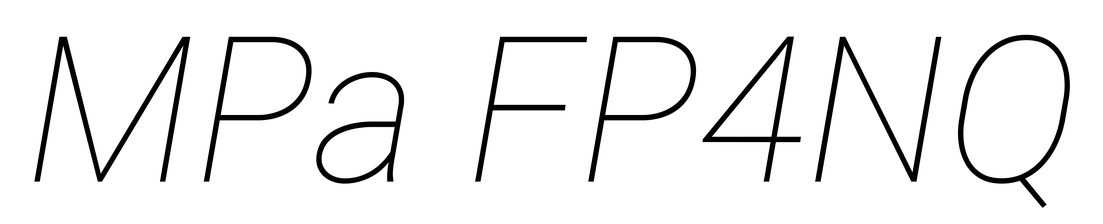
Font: Roboto-Italic_Thin_Italic